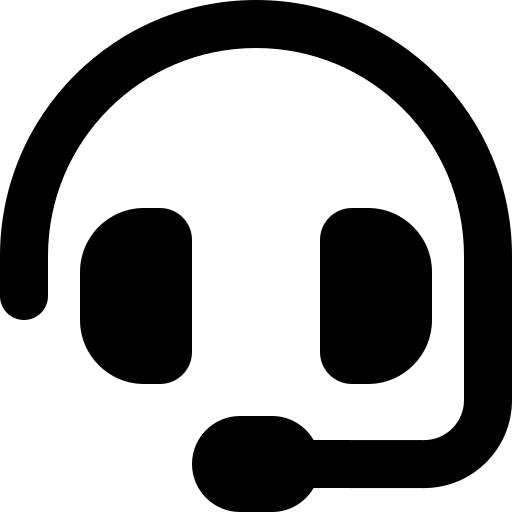
Tags: icon, FontAwesome, fa-icon, solid, headset